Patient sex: M
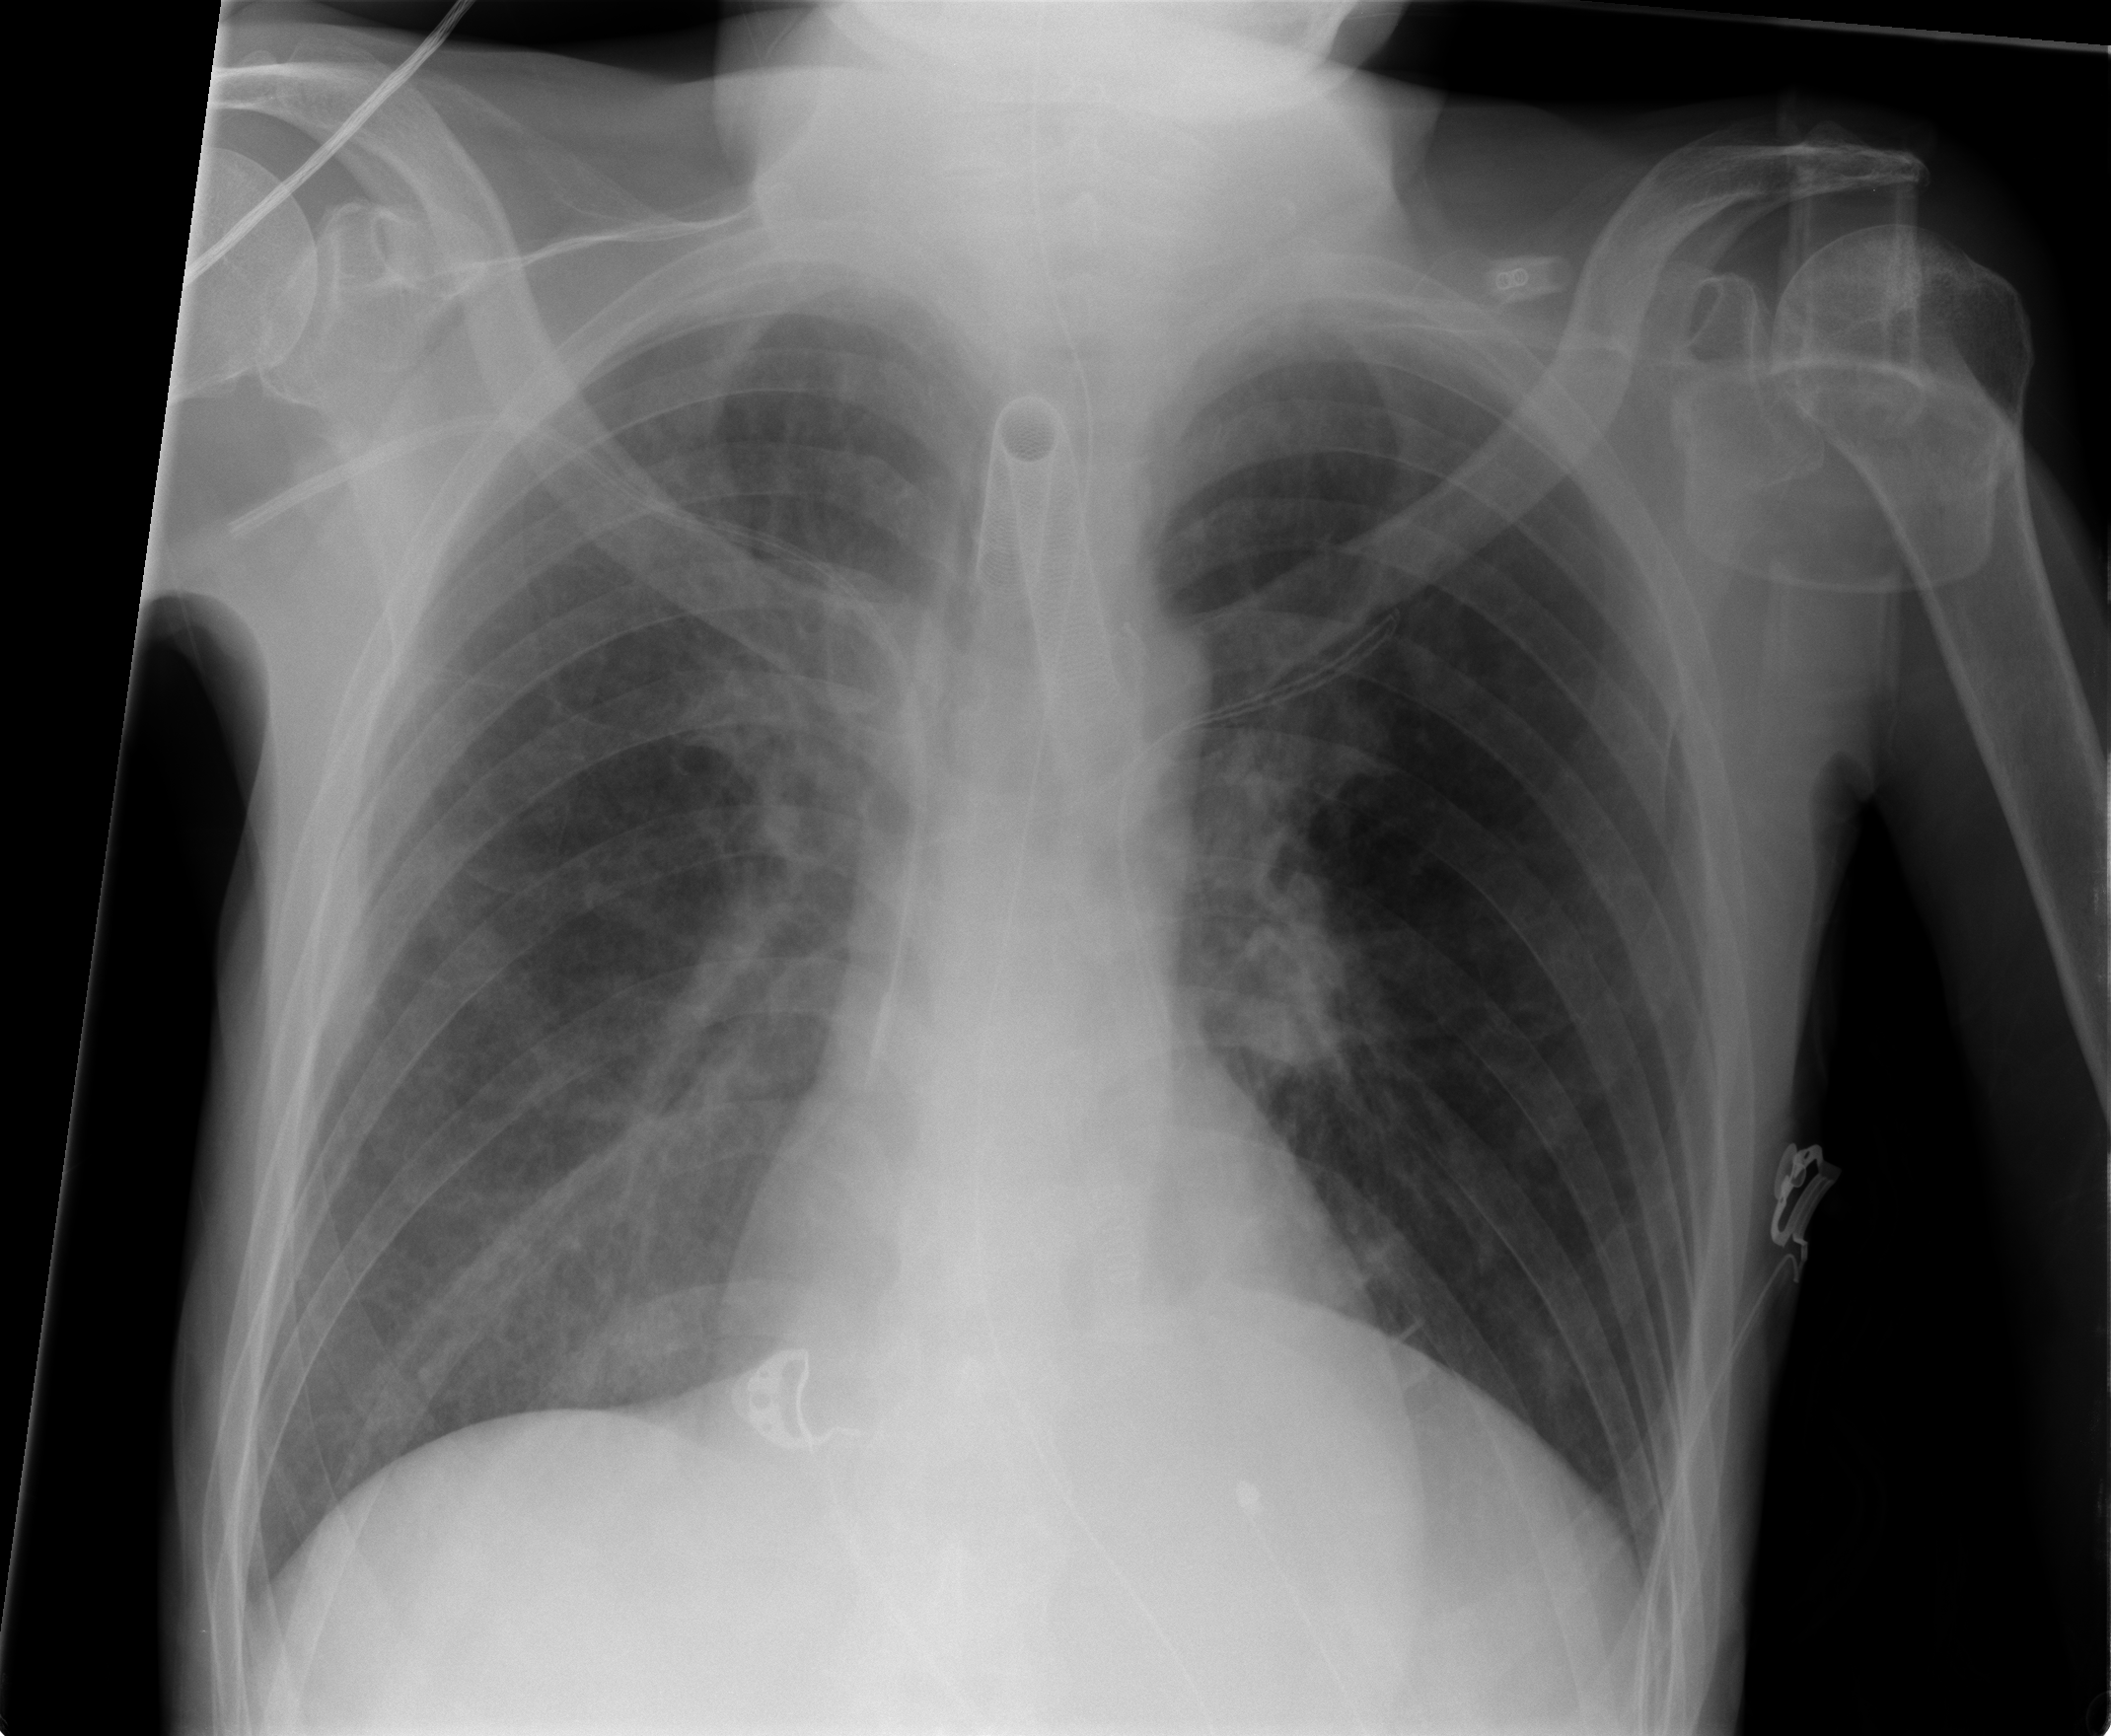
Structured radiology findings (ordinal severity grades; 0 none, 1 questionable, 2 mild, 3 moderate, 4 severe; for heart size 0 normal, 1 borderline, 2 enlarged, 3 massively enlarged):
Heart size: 0
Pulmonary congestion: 0
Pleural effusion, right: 2
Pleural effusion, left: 0
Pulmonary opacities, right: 2
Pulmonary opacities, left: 1
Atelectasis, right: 2
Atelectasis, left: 0